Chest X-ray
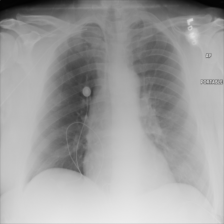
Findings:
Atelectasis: negative
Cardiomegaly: negative
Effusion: negative
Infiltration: negative
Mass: negative
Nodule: negative
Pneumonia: negative
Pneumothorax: negative
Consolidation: negative
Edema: negative
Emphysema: negative
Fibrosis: negative
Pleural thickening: negative
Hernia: negative